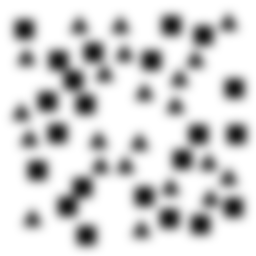
Squares: 22
Triangles: 22
Stars: 0
Total shapes: 44